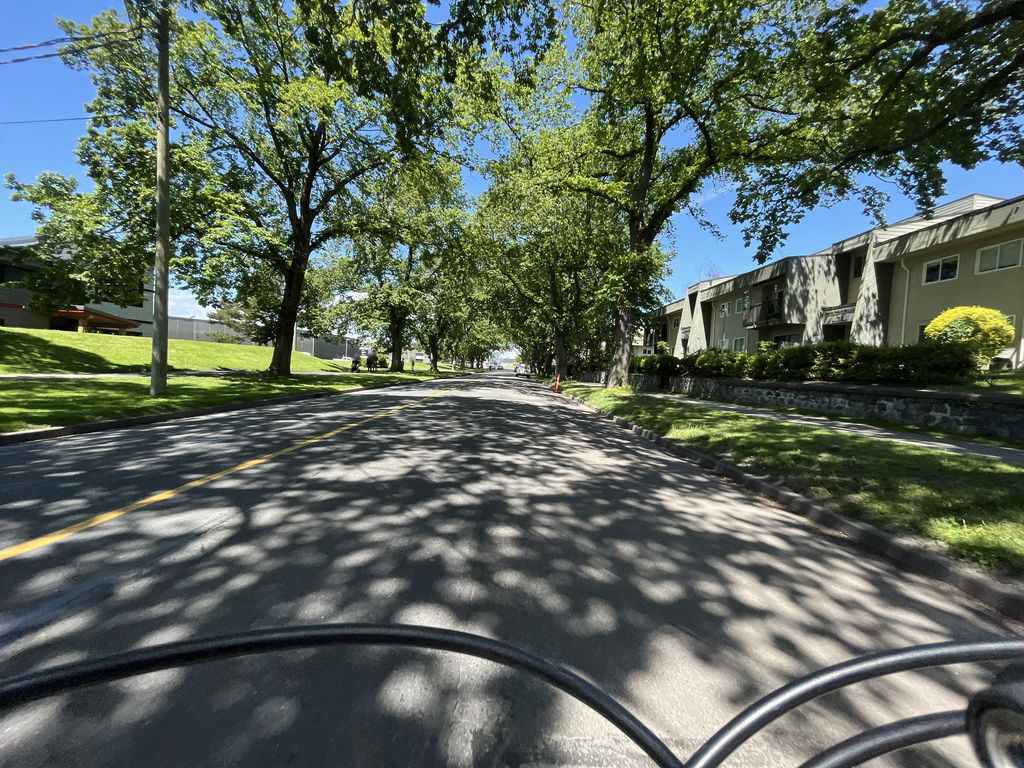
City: victoria